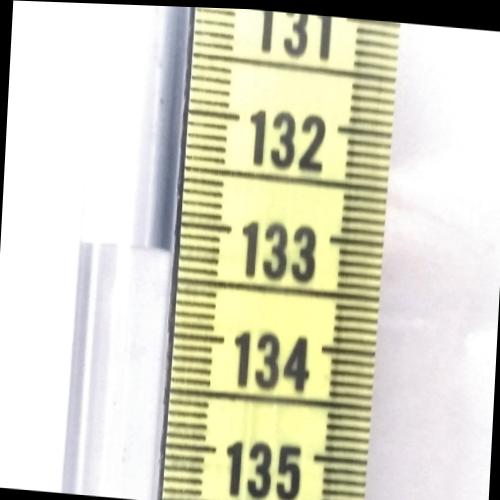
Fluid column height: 133.3 cm